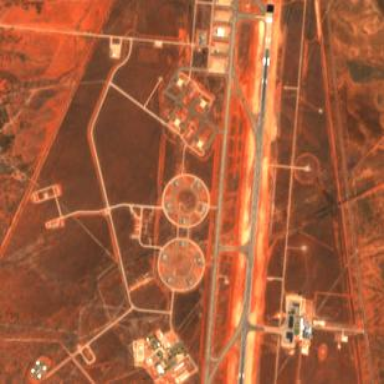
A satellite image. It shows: Military airfield located within aerodrome.